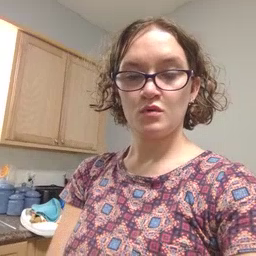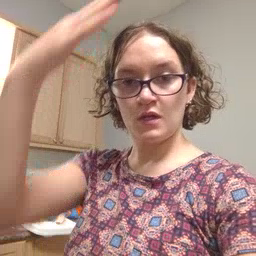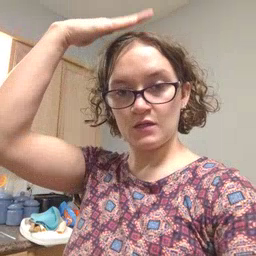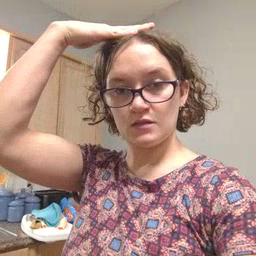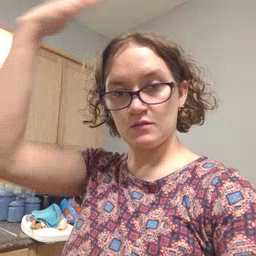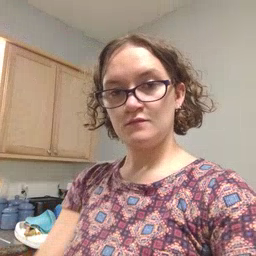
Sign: hat